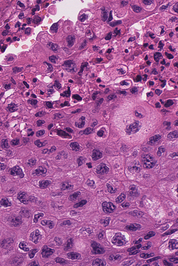
Tumor epithelial tissue: yes
Tumor-associated stroma tissue: no
Normal tissue: no